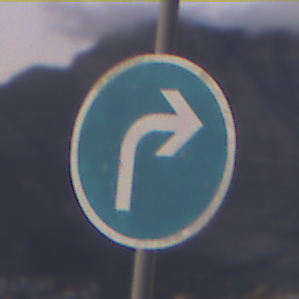
Verkehrszeichen: VorgeschriebeneFahrtrichtungRechts
Umgebung: Outdoor, RoadRail
Tageszeit: Dawn
Wetter: Clear
Licht: Natural
Jahreszeit: NotSpecified
Kontrast: LowContrast